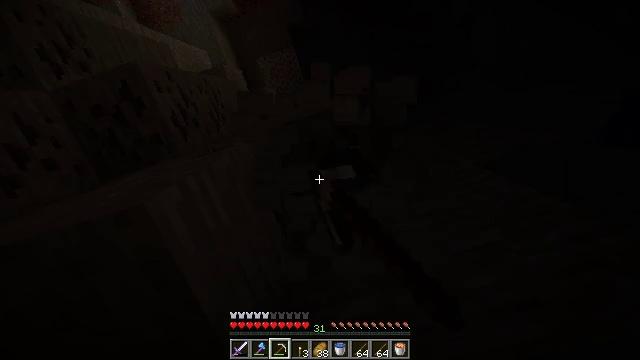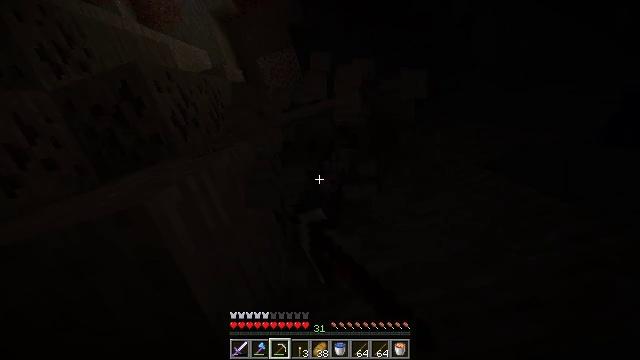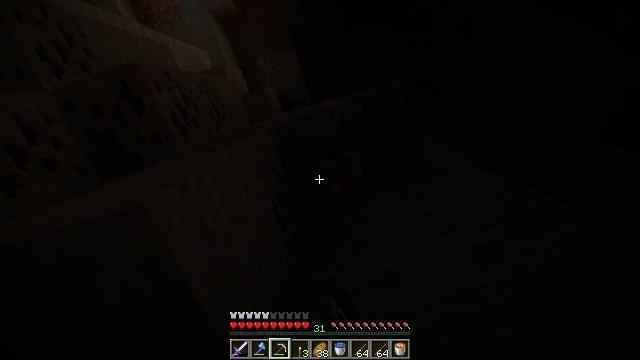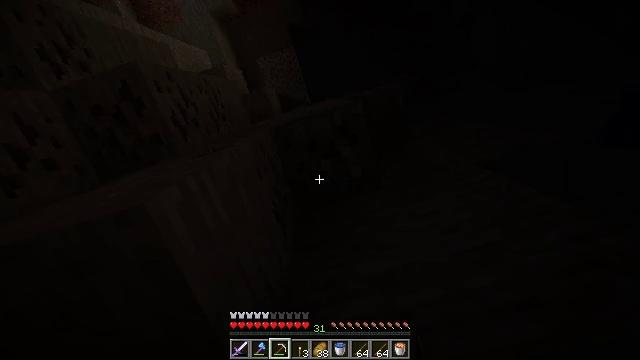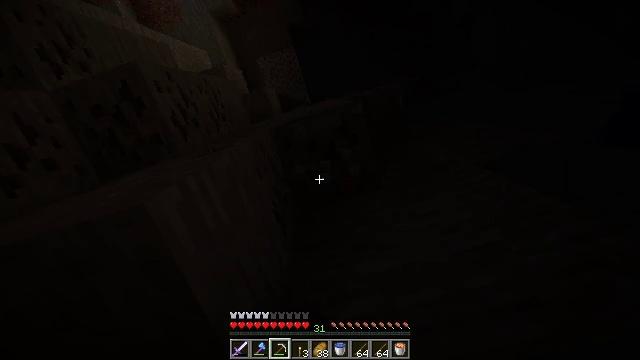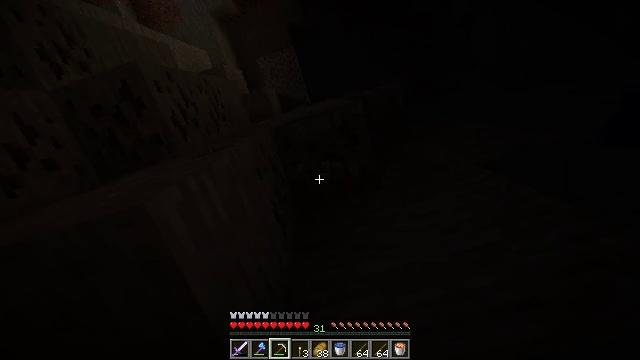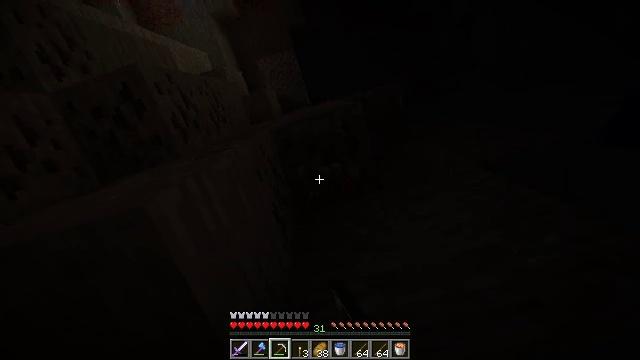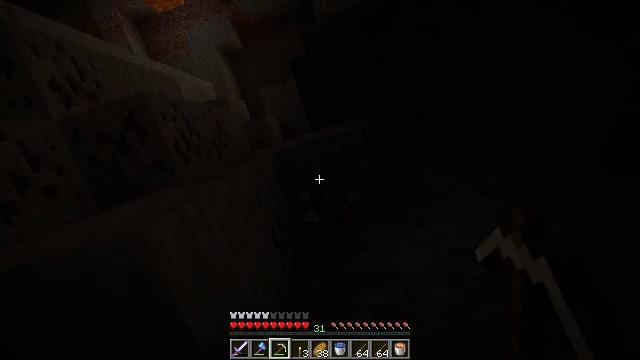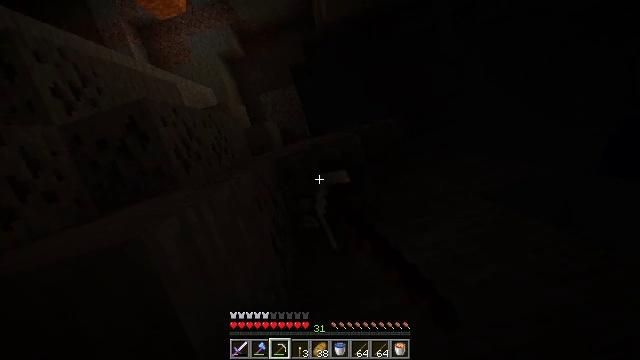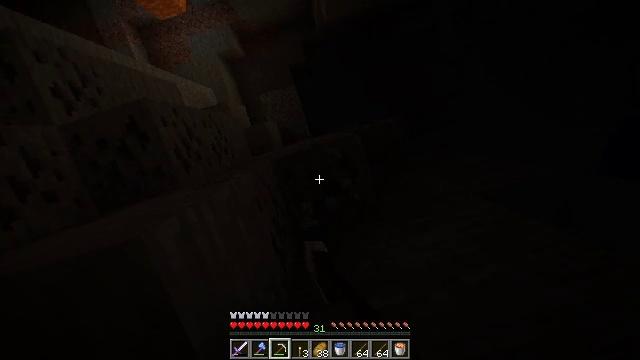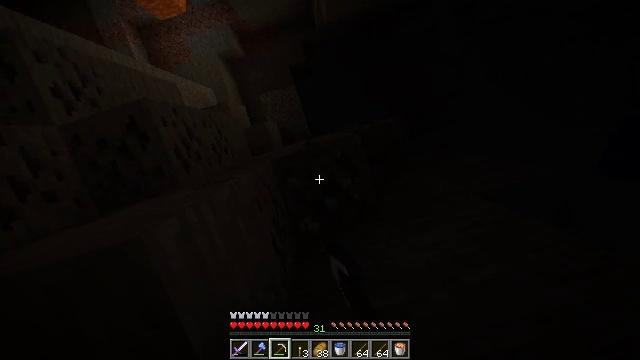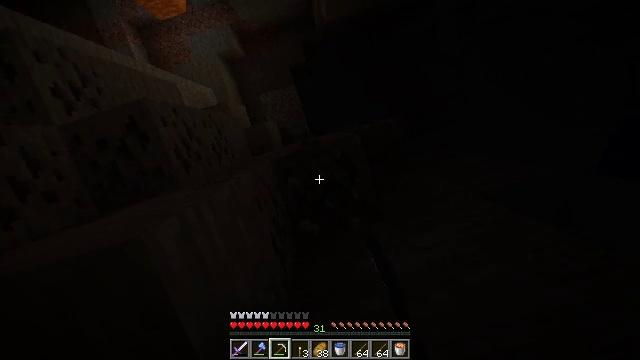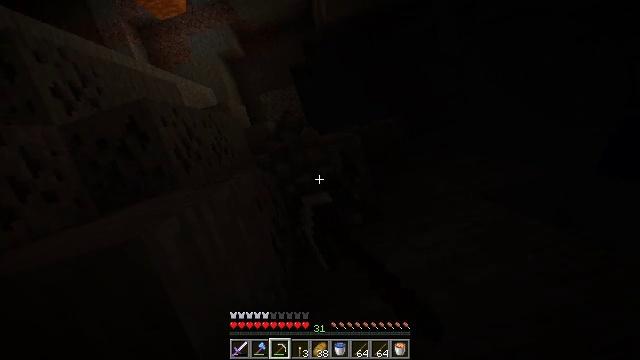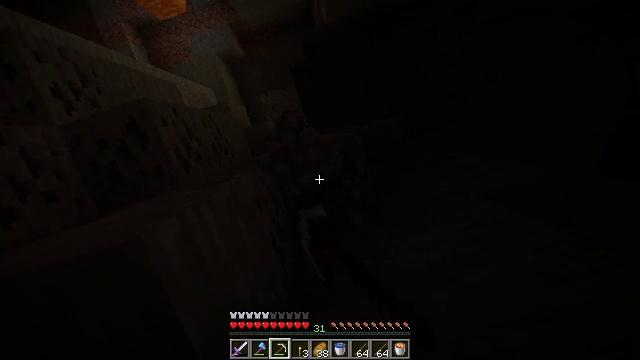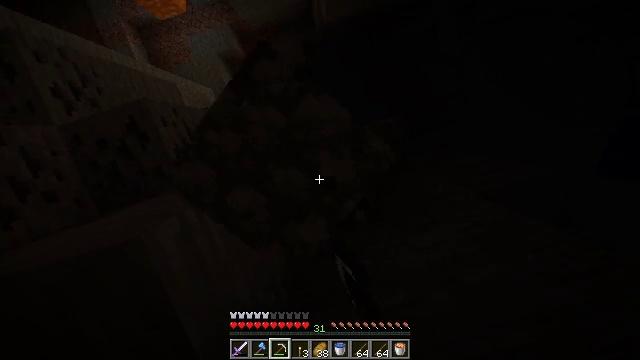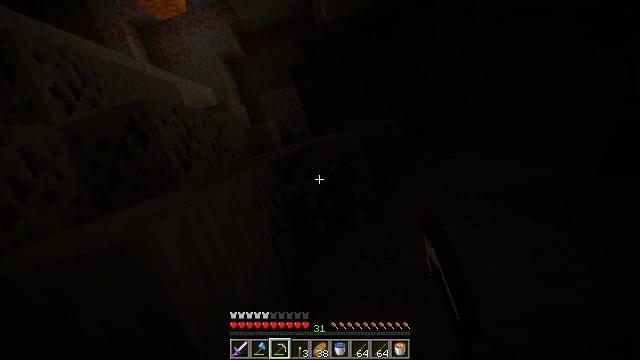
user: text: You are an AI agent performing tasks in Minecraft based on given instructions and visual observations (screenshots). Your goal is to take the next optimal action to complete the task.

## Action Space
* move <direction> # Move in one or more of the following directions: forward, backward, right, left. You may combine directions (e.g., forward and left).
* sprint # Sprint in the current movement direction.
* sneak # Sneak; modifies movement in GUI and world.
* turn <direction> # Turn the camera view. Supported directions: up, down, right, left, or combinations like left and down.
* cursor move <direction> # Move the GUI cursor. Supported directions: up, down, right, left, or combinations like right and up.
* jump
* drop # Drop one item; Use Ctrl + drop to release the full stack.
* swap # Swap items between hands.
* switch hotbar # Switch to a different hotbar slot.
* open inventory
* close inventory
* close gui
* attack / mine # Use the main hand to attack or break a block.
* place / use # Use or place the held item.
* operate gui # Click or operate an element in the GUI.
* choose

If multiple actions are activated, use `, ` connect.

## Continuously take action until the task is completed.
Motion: motion action
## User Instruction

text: Break the coal ore to collect coal.
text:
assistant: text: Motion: sneak, attack / mine
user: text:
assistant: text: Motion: sneak, attack / mine
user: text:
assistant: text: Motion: sneak, attack / mine
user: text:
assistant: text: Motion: sneak, attack / mine
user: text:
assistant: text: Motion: sneak, attack / mine
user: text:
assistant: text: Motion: sneak, attack / mine
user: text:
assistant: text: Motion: sneak, turn up, attack / mine
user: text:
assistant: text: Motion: sneak, turn up, attack / mine
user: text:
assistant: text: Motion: sneak, attack / mine
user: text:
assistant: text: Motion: sneak, attack / mine
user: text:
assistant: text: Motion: sneak, attack / mine
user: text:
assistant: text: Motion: sneak, attack / mine
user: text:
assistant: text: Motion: sneak, attack / mine
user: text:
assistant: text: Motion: sneak, attack / mine
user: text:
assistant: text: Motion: sneak, attack / mine
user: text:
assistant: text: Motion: sneak, turn left and down, attack / mine
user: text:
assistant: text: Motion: sneak, turn left, attack / mine
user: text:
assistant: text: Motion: sneak, turn left, attack / mine
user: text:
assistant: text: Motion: sneak, attack / mine
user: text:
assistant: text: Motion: sneak, attack / mine
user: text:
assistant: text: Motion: sneak, attack / mine
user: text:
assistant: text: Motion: sneak, attack / mine
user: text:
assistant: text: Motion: sneak, attack / mine
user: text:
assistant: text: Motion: sneak, attack / mine
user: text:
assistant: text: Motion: sneak, attack / mine
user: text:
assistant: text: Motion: sneak, turn left and down, attack / mine
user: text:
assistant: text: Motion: sneak, turn left and down, attack / mine
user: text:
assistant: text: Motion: sneak, turn left and down, attack / mine
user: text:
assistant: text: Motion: sneak, attack / mine
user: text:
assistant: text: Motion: sneak, attack / mine